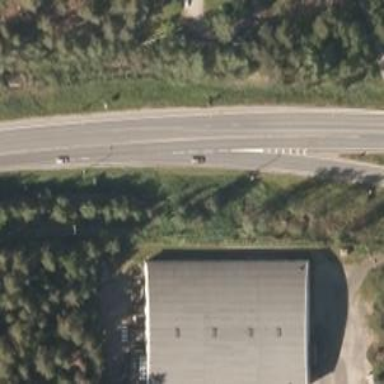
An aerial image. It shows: Motorway junction.